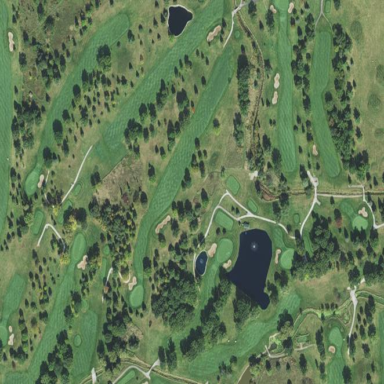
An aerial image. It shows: Golf course surrounded by greenery.